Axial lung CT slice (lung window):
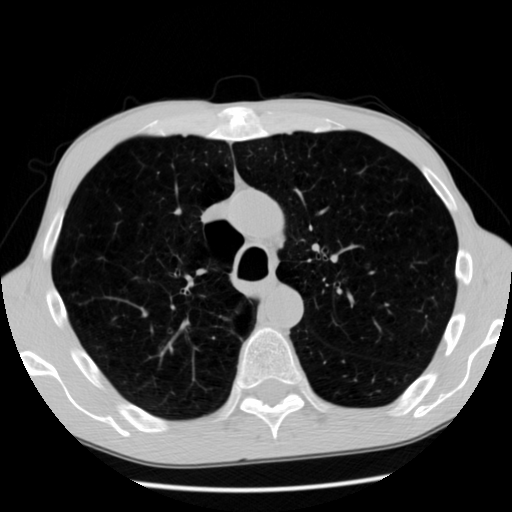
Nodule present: no